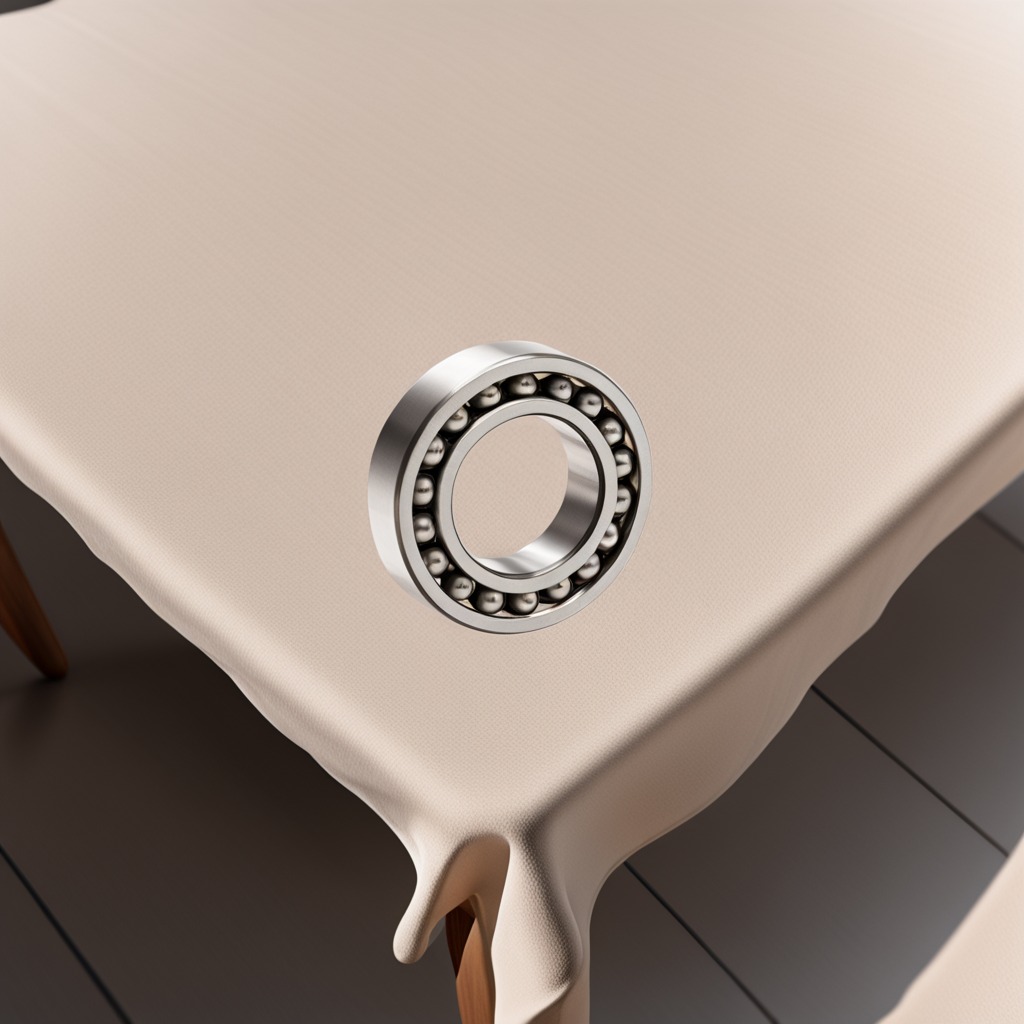
A metal ball bearing is lying on a wooden table.